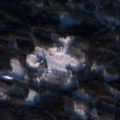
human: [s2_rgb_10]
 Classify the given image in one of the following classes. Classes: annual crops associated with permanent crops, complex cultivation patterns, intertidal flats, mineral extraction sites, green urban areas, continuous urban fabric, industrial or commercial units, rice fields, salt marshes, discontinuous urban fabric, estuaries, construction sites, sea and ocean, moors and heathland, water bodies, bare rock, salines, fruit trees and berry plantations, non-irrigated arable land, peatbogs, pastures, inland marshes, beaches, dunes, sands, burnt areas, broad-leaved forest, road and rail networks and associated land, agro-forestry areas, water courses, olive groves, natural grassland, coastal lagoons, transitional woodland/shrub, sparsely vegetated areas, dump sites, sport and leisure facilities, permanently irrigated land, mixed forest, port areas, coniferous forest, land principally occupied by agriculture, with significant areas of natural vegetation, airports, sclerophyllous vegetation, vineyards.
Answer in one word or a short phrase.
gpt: coniferous forest, mixed forest, transitional woodland/shrub